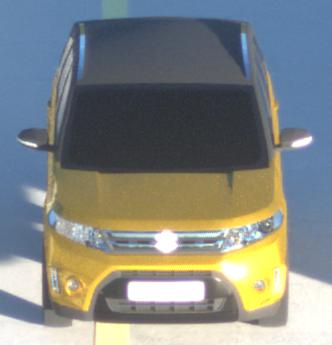
Make: Suzuki
Model: Vitara 1.6
Detailed model: Vitara (LY)
Model produced from: 2015/04
Model produced until: 2018/08
Doors: 5
Color: yellow
Road condition: dry road
Daytime: sunrise or sunset
Contrast: high contrast